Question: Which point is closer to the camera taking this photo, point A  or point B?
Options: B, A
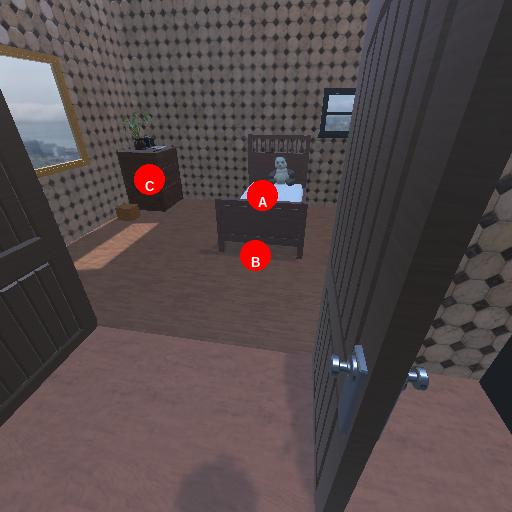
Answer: B